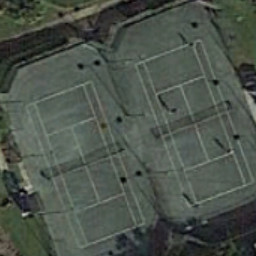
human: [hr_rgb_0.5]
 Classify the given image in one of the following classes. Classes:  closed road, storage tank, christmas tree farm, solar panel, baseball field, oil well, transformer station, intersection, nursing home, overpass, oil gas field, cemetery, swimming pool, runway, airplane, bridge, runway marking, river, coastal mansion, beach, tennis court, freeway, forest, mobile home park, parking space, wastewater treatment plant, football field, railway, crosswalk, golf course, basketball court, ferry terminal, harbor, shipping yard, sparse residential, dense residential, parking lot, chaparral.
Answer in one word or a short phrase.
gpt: tennis court